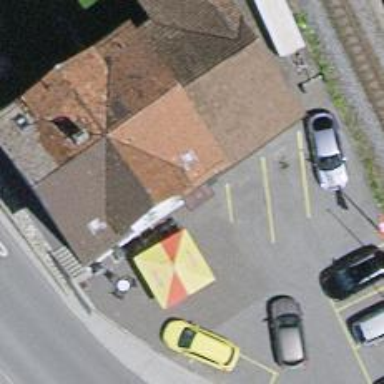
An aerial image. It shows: Restaurant.